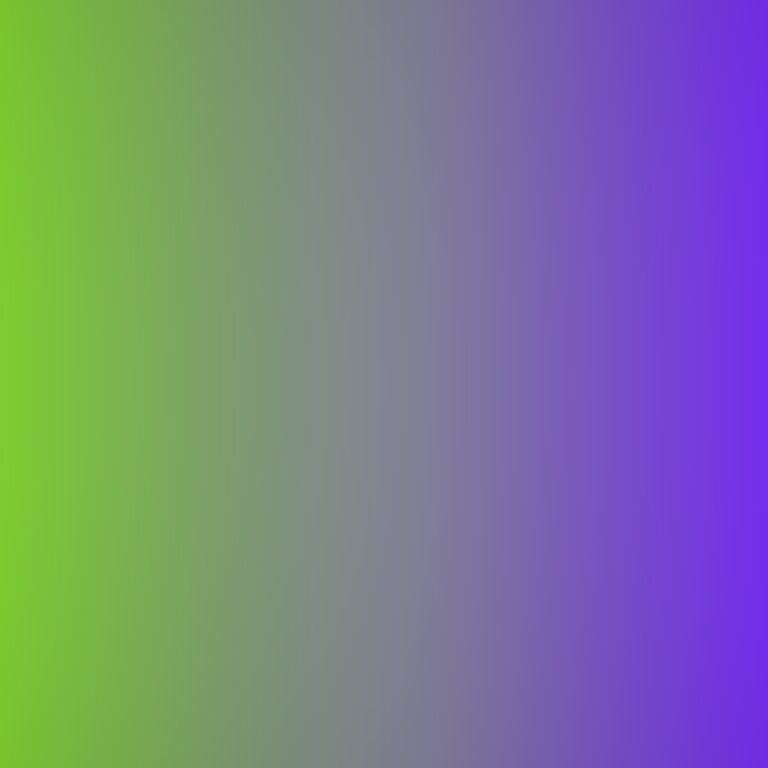
Abstract light effect, smooth gradient from vibrant green to deep purple, calm atmosphere, soft glow, no room, no furniture, no objects.